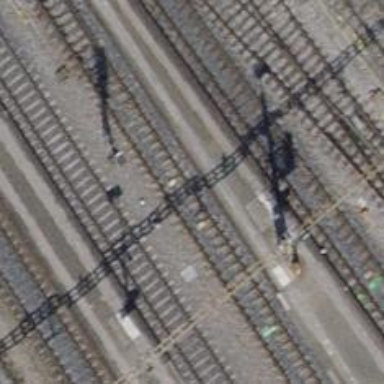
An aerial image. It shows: Railway signal.